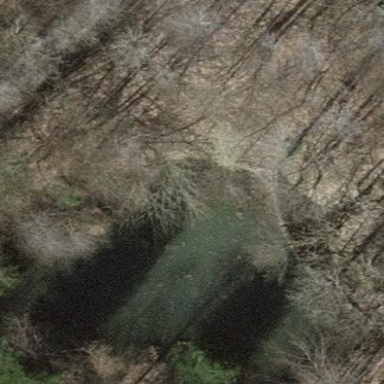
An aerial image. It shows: Pond surrounded by natural water.